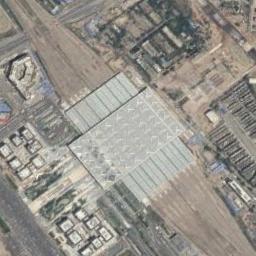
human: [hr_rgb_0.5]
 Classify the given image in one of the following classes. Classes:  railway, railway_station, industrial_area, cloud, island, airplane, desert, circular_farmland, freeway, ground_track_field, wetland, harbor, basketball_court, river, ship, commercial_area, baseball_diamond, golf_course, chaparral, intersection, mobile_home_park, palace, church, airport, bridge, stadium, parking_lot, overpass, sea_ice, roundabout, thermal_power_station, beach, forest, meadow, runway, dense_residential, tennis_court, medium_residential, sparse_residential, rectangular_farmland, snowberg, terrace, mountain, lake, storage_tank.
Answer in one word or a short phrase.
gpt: railway_station